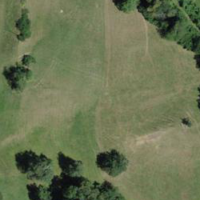
EUNIS habitat code: 24
Species observed at this site:
Salvia glutinosa